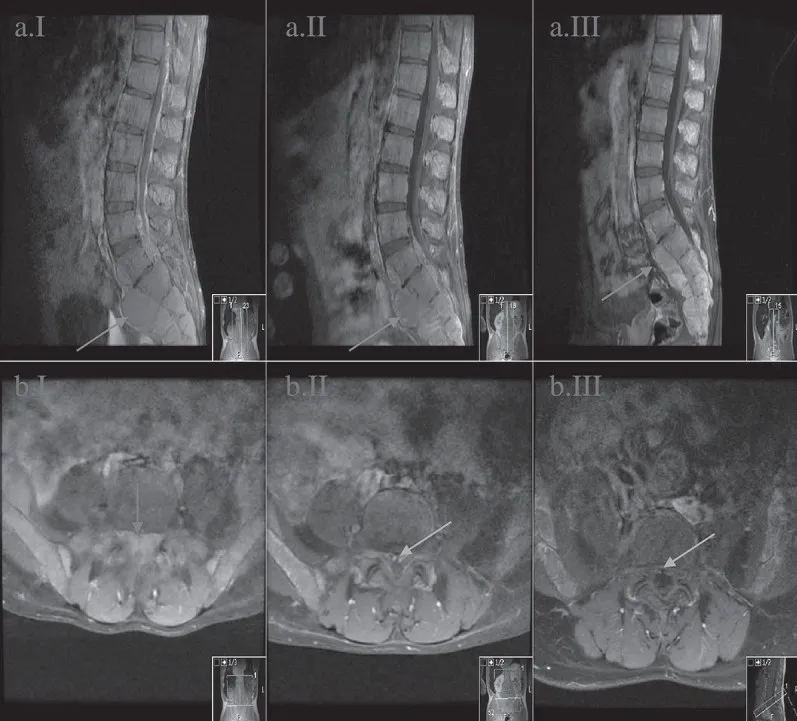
MRI of the lumbar spine in sagittal and axial views at the levels ofL5-S1. . A = sagittal view; B = axial view; I = initial presentation; II = day 14th after diagnosis; III = week 11th after diagnosis. The images show regression of the central spinal canal stenosis: from near-complete-obliteration on the initial image (B. II.1 red arrow) to the subsequent re-emergence of the spinal canal (B. II.2 and B. II.3 green arrow) with medical treatment. Also noted is the decrease in size of the bony masses and is the most prominent in the sacral region (II. A images blue arrow).
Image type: radiology (mri)